Question: I'm just starting to play a little bit with assembly so excuse me if my questions are dumb.
My questions are about this (I'm trying to divide 100 by 5, playing with memory and variables of course!)

Why does the DW (Define Word) instruction is executed like that?
I mean, I understand all of the others line but that in particular is a dark one for me..
Also, can you explain to me why var is instantiated at the address 0010Ah ?
I think it's because the 4 istructions before the instantiation occupy 4*16bits=4*2bytes=8bytes,
and so var is filed on the stack right after.
But shouldn't the instruction be elsewhere? Are they loaded on the stack once the program starts to run?
Bonus question: How can I check what's on the stack in emu8086?
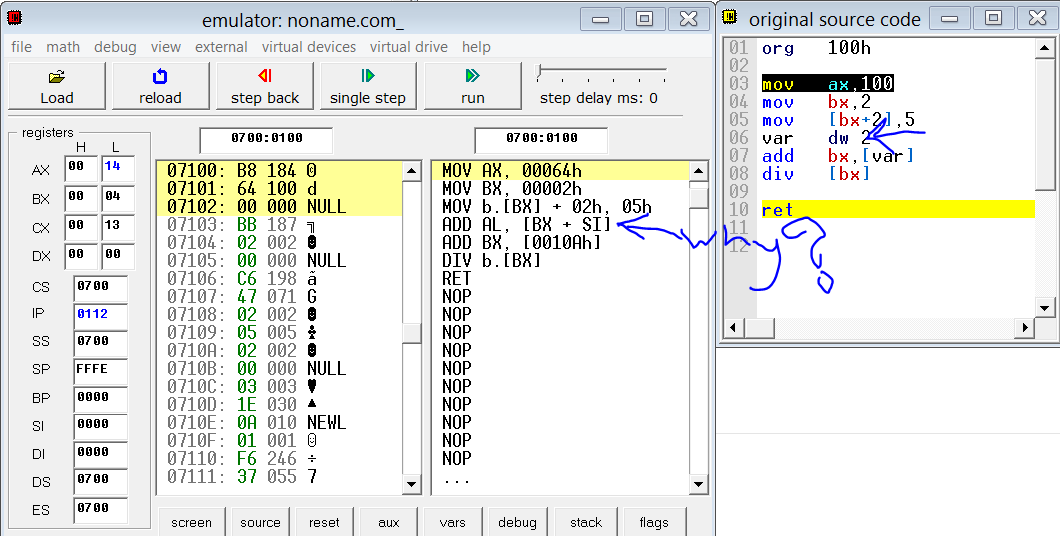
Answer: Because you are using an , not a compiler. It is literally translating your mnemonics and data into a flat binary file (or more commonly, with headers included ie PE).
'dw' is quite literally "declaring a word". It's placing '$0200' at that place in the code. If we <URL>, we can see the opcode for
'''
add r8, r/m8
'''
While I'm not going to go into the whole opcode structure and disassembly, you'll also see an '<URL> that shows the meaning of the modrm byte. We can see that '$00' is '[bx+si]'.
Assembling the whole instruction, we get
'''
add ax, [ax+si]
'''
(We get the ax from the 0 in the 'reg2' bits - 'ax' is the first register indexed, 'cx' 2nd, 'dx' 3rd, 'bx' 4th, etc). Here's a simple table from the docs in my assembler:
'''
modrm:
0 0 0 0 0 0 0 0
| | | | |___|
|_| | | reg1
mod |___| (r/m)
reg2
'''
ie: 'op reg2, reg1'
This went a little in depth, but hopefully you understand that you are using an assembler, not a compiler, and a little bit about instruction encoding. Some things may be a little off (I'm used to 32bit).
This is the reason most executable formats have sections for data and code, or in 16bit segments "isolated" for each. In a flat binary you can just have a data section at the end or in blank areas where you jmp over it/between called functions.